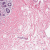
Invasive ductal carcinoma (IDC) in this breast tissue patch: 0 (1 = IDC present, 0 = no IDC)